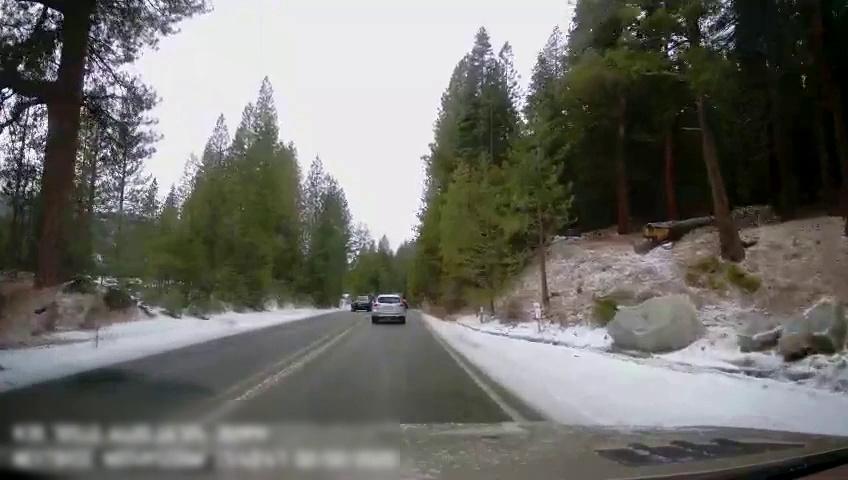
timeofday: Day
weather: Snowy
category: Drivable Space
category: Vehicles | SUV
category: Vehicles | SUV
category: Lanes | Current Lane